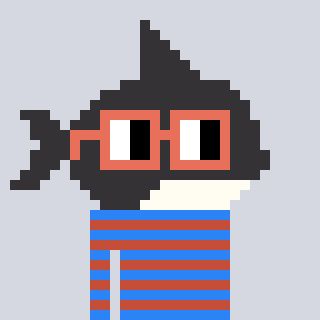
a pixel art character with square orange glasses, a orca-shaped head and a rust-colored body on a cool background